Question: I have rotated a view 50 degrees around the y axis using Core Animation. How can I do this?
I know the length of the view and the amount of degrees by which the view was rotated (50 degrees), so at first thought, I figured I could determine the distance between the view and the edge using trigonometry. However, the by the 'm34' property of the 'CATransform3D' struct. How can I figure out the distance I need to move the view to align with the edge of the screen?
'''
CATransform3D rotation = CATransform3DIdentity;
rotation.m34 = -1.0/500.0;
rotation = CATransform3DRotate(rotation, 50.0 * M_PI / 180, 0.0, 1.0, 0.0);
view.layer.transform = rotation;
view.layer.zPosition = 200;
'''

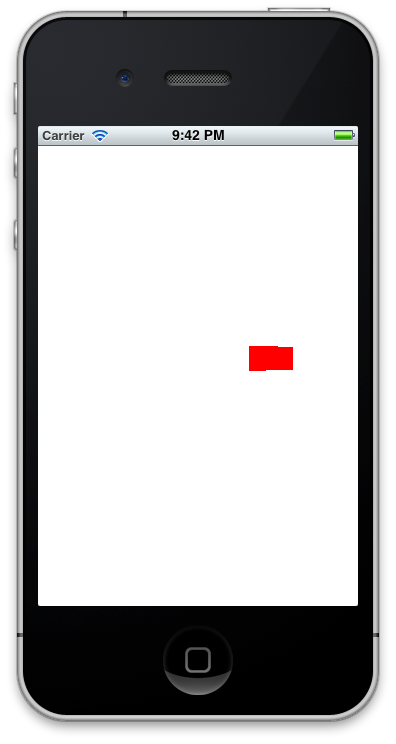
Answer: If I understood you correctly, you want something like the following:

To ease your calculations you need to play with the 'anchorPoint' of the 'CALayer'. The 'anchorPoint' is where the transformations are applied, and its effects are specially visible in rotations. What we are going to do is tell the 'CALayer' to rotate around one of its points, not the center (which is the default).
This is my 'loadView':
'''
UIView *view = [[UIView alloc] initWithFrame:[UIScreen mainScreen].applicationFrame];
view.backgroundColor = [UIColor whiteColor];
CGRect frame = CGRectMake(view.frame.size.width - 100.f,
view.frame.size.height / 2.f - 50.f,
100.f, 100.f);
UIView *red = [[UIView alloc] initWithFrame:frame];
red.backgroundColor = [UIColor redColor];
[view addSubview:red];
CATransform3D rotation = CATransform3DIdentity;
rotation.m34 = -1.0/500.0;
// Since the anchorPoint is displaced from the center, the position will move with
// it, so we have to counteract it by translating the layer half its width.
rotation = CATransform3DTranslate(rotation, 50.f, 0, 0);
rotation = CATransform3DRotate(rotation, 50.0 * M_PI / 180, 0.0, 1.0, 0.0);
// We tell the anchorPoint to be on the right side of the layer (the anchor point
// position is specified between 0.0-1.0 for both axis).
red.layer.anchorPoint = CGPointMake(1.f, 0.5f);
red.layer.transform = rotation;
red.layer.zPosition = 200;
'''
And what I obtain is the image you see above.
Hope it helps!